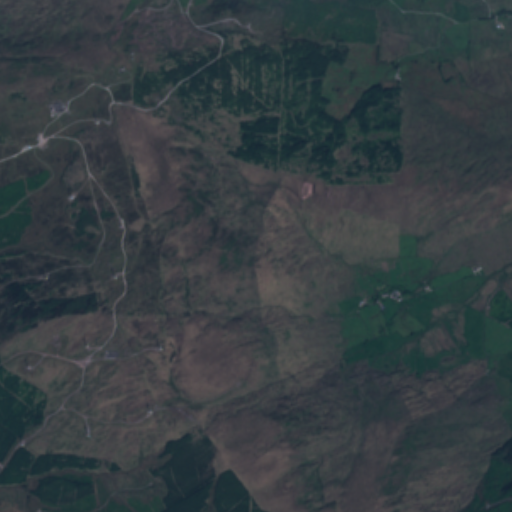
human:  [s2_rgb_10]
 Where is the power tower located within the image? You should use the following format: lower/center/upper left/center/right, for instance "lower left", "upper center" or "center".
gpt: The power tower is located in the upper left of the image.
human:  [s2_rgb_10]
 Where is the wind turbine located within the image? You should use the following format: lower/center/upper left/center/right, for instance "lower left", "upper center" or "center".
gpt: The wind turbine is located in the left of the image.
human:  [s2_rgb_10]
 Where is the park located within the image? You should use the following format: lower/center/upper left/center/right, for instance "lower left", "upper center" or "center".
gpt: There is no park in the image.